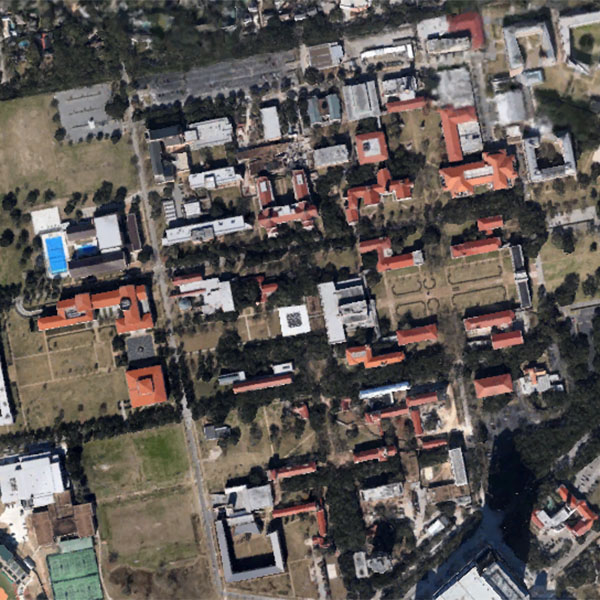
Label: School